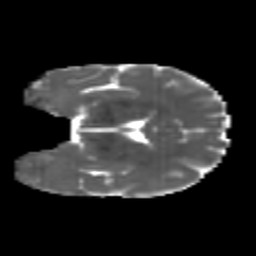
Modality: MD
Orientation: coronal
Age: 29
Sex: male
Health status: healthy